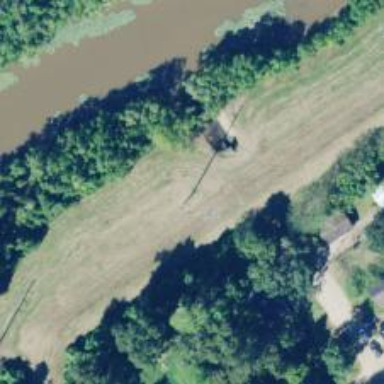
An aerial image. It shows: Power pole.